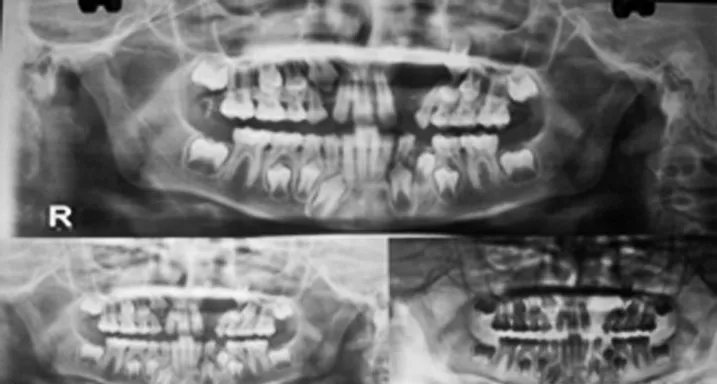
Orthopantomograph showing location of the cyst.
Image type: radiology (x_ray)